Interaction volume radius: 10 \u00c5
Interaction volume height: 15 \u00c5
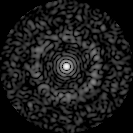
Disorder parameter: 0.8375